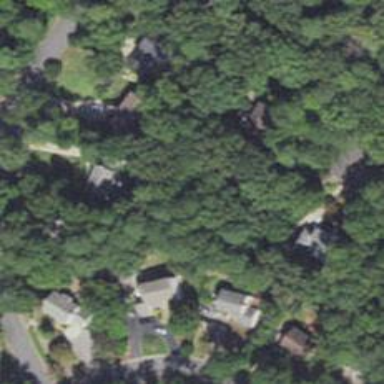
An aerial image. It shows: Neighborhood.